Question: I'm working on using a custom 'ListView' that uses an inline delete button, but can't get the button to stretch vertically when the 'ListView' row goes over 1 line.
I'm also having a bit of trouble with getting the text to respect the boundaries of the button, though that was working earlier so I suspect that to be an easy fix.
The code I am using is as follows:
'''
<RelativeLayout
xmlns:android="http://schemas.android.com/apk/res/android"
android:layout_width="match_parent"
android:layout_height="match_parent">
<TextView
android:id="@+id/txt_item"
android:layout_width="wrap_content"
android:layout_height="wrap_content"
android:layout_alignParentLeft="true"
android:gravity="center_vertical"
android:textStyle="bold"
android:textSize="22sp"
android:textColor="#000000"
android:textIsSelectable="false"
android:layout_margin="8dp" />
<Button
android:id="@+id/btn_delete"
android:layout_width="wrap_content"
android:layout_height="match_parent"
android:layout_alignParentRight="true"
android:background="@drawable/delete"
android:contentDescription="@string/delete"/>
</RelativeLayout>
'''
And it comes out looking like so:

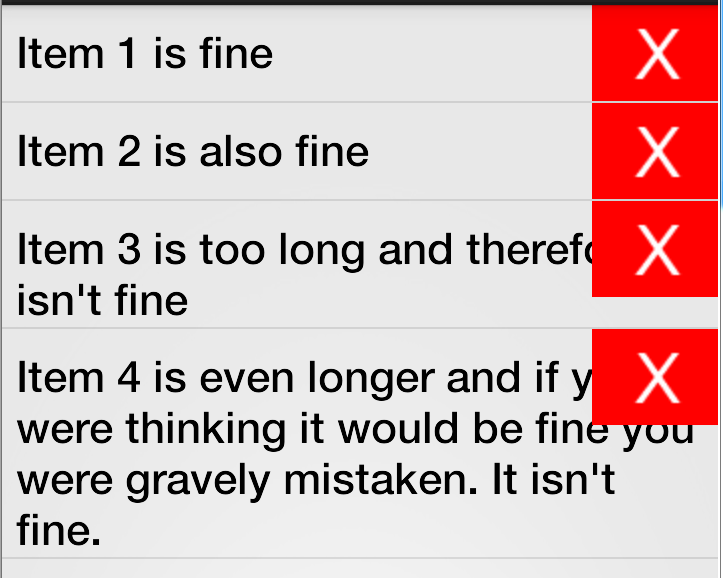
Answer: try this one :
'''
<LinearLayout
android:orientation="horizontal"
android:layout_width="match_parent"
android:layout_height="wrap_content"
android:gravity="center_vertical">
<TextView
android:id="@+id/txt_item"
android:layout_width="wrap_content"
android:layout_height="wrap_content"
android:gravity="center_vertical"
android:textStyle="bold"
android:textSize="22sp"
android:textColor="#000000"
android:textIsSelectable="false"
android:layout_margin="8dp"
android:layout_weight="1"
android:singleLine="false"
android:text=""/>
<Button
android:id="@+id/btn_delete"
android:layout_width="wrap_content"
android:layout_height="wrap_content"
android:layout_alignParentRight="true"
android:background="@drawable/ic_launcher"
android:contentDescription="@string/delete"/>
</LinearLayout>
'''